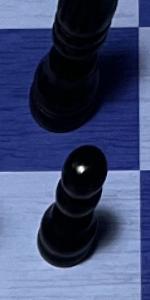
Label: Pawn_Black